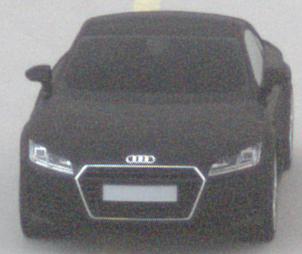
Make: Audi
Model: TT Coupé 1.8 TFSI
Detailed model: TT (8S) Coupé
Model produced from: 2015/08
Model produced until: 2018/06
Doors: 3
Color: black
Road condition: dry road
Daytime: night
Contrast: low contrast